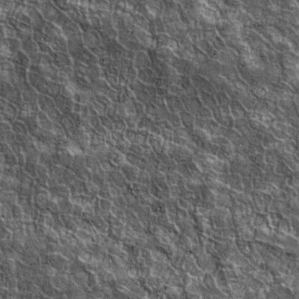
Label: non_frost